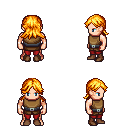
a pixel art fantasy rpg character, male body template, human, light skin, leather chest armor, red pants, light blonde loose hair, brown shoes, four views (front, back, left, right), 2x2 character sprite sheet, small pixel art, hard edges, no anti-aliasing